Question: I've been working on getting set up using GitHub for a Java project using IntelliJ. I've figured out the basics of using GitHub but for some reason after I've got a repository set up, clone the project and open it in IntelliJ it has errors recognizing every single class type.
The src files open fine, run fine, compile fine yet IntelliJ highlights every single statement with a type declaration in it, like "Cannot resolve symbol", and says that it does not recognize the type. Yet all src files are in the same folder.

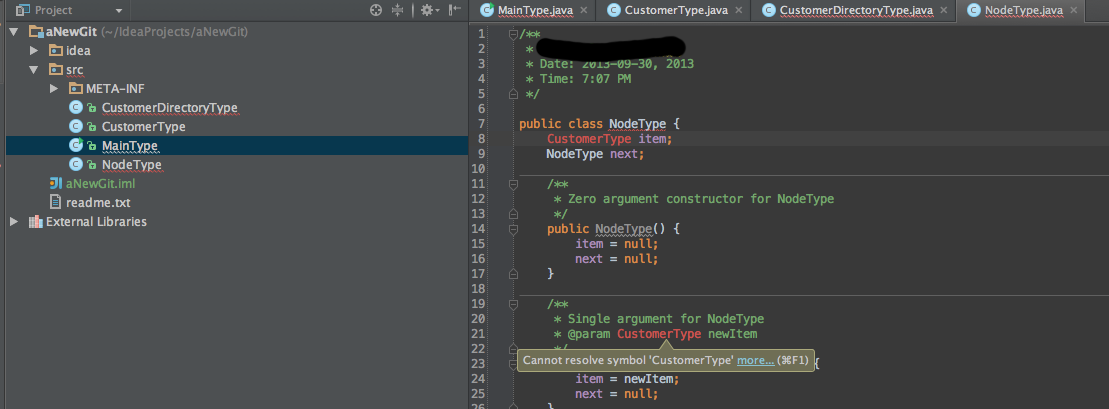
Answer: IntelliJ is not recognising those files as proper source code because it wasn't told to. You will need to mark the folder as <URL>.
1. Right-click on folder
2. Select Mark Directory As - Source Root